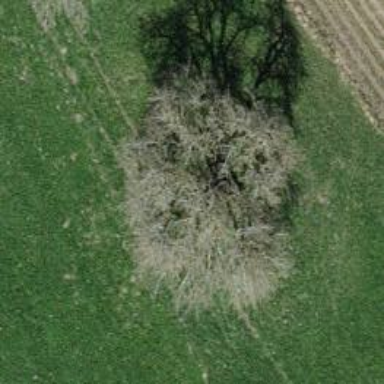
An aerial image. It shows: Agricultural area with broadleaved deciduous trees.